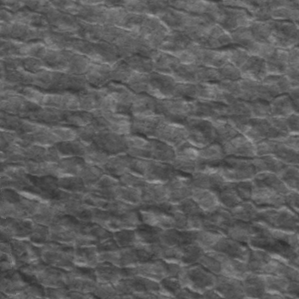
Label: frost